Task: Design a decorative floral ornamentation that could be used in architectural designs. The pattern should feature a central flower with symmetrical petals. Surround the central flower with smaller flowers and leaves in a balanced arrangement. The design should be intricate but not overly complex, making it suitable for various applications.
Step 969:
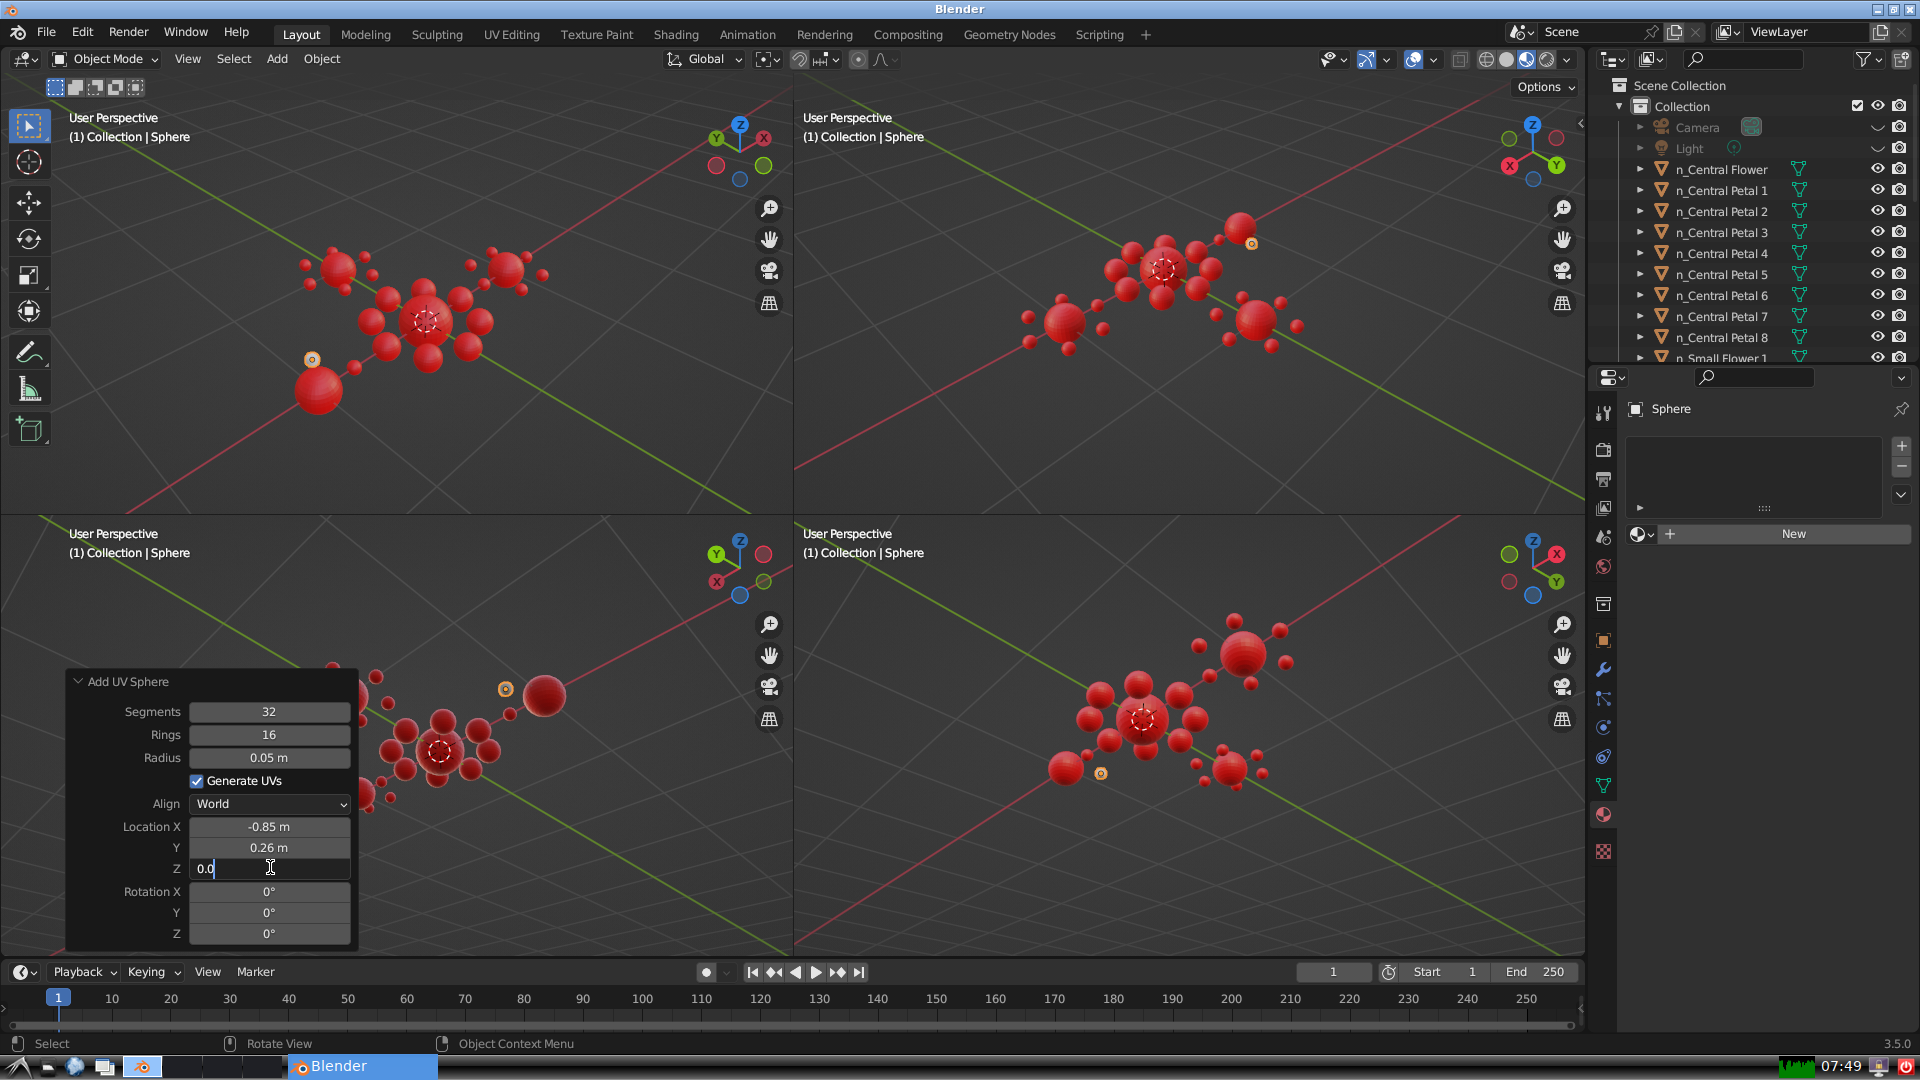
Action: {"key_press": ['Return']}